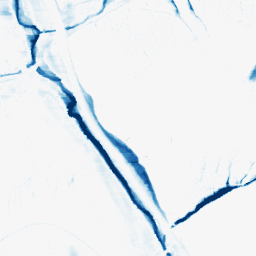
Category: morphological
Decomposition family: morphological_ellipse
Decomposition parameters: operation: closing
width: 5
height: 20
Upsampling method: quadratic
Upsampling parameters: scale: 8
Upsampling scale: 8